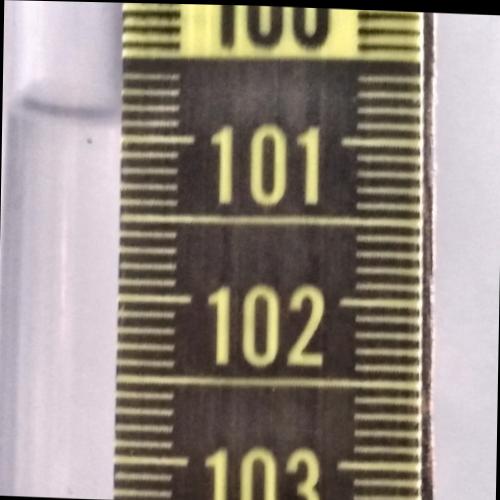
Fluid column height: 100.9 cm